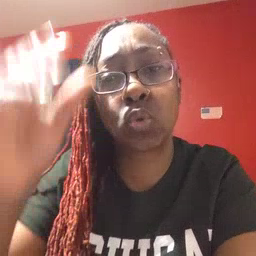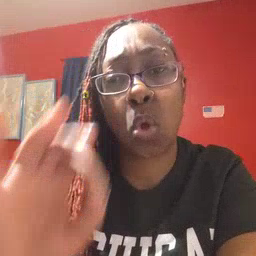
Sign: snow